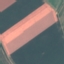
Land use / land cover class: AnnualCrop